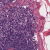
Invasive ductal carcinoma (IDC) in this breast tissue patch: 0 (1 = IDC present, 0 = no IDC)